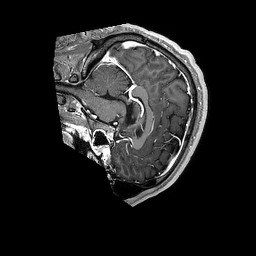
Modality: T1w
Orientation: sagittal
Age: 19
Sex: male
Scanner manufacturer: philips
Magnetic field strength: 3 T
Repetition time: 0.006601 s
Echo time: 0.00296 s